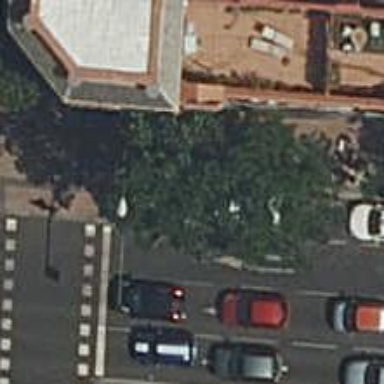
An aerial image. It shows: Taxi stand.